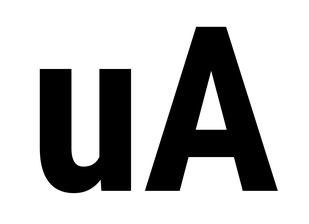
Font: Roboto_Condensed_Bold